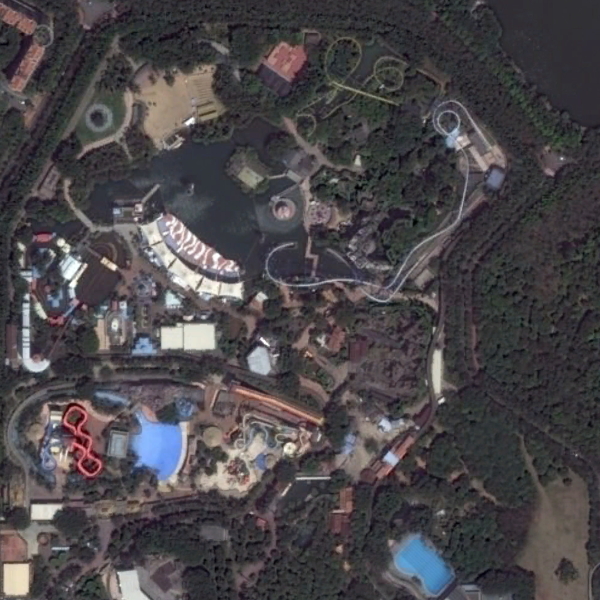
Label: Park